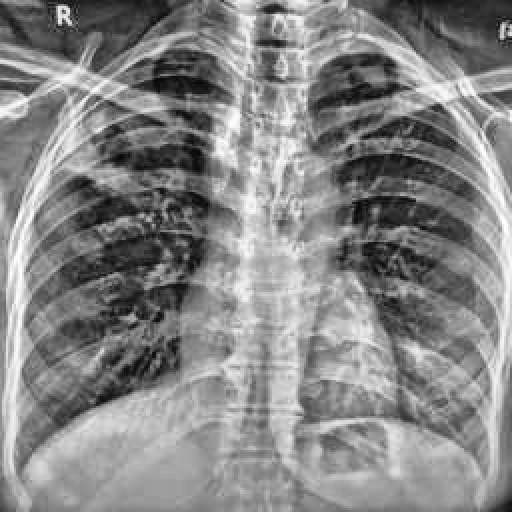
Finding: TUBERCULOSIS